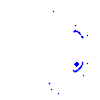
Particle: kaon